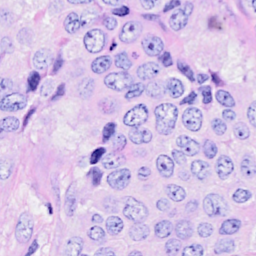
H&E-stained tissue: Breast